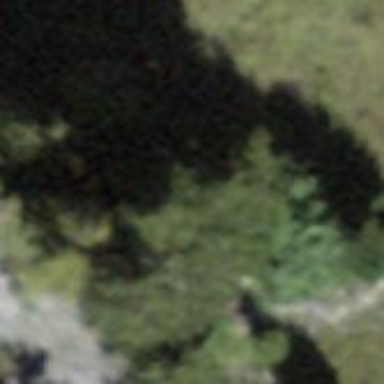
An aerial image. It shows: Forest area.